Aerial crown-view tile of a tropical tree (Barro Colorado Island, Panama), acquired 20240716:
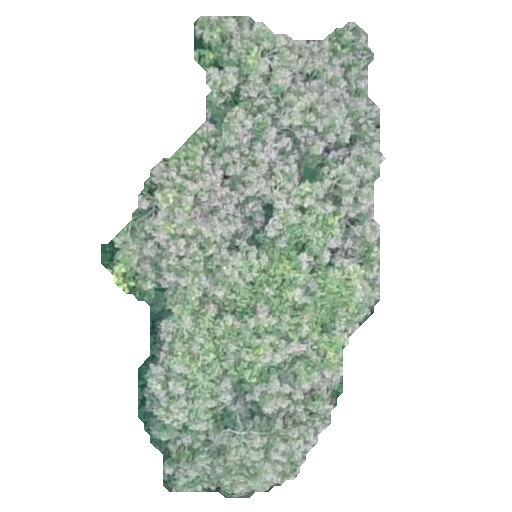
Species: Dipteryx oleifera
GBIF accepted scientific name: Dipteryx oleifera
Crown area: 144.905 m²